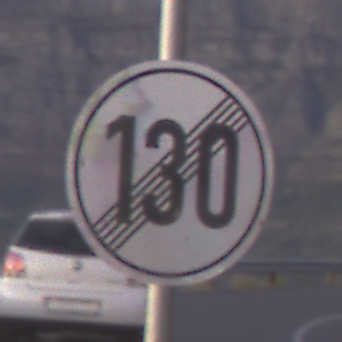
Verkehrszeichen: EndeGeschwindigkeit130
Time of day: Dawn
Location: Outdoor (RoadRail)
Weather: Clear
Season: NotSpecified
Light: Natural